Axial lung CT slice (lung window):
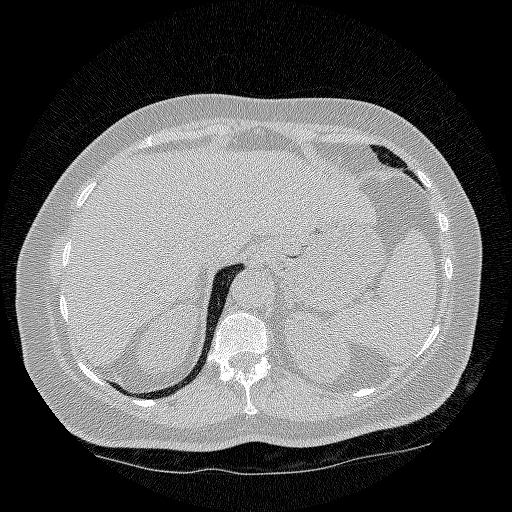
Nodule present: no